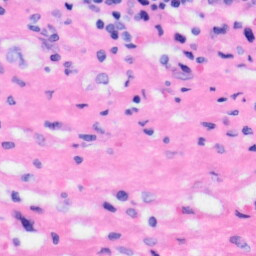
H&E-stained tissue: Liver